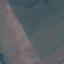
Label: AnnualCrop